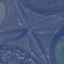
Land use / land cover: Highway